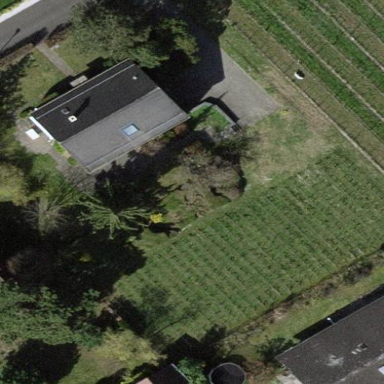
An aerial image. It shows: Vineyard.